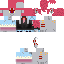
A female human skin with pale skin, wearing brown long hair dressed in a red tshirt and red pants, featuring a closed mouth.